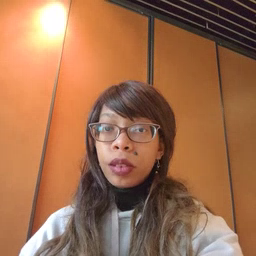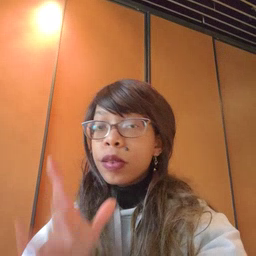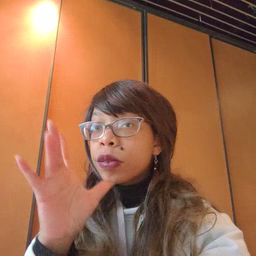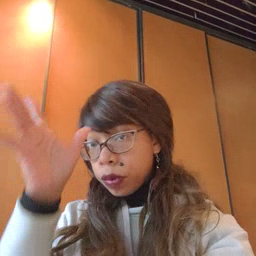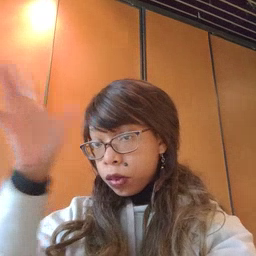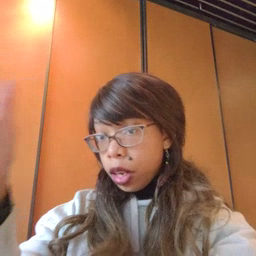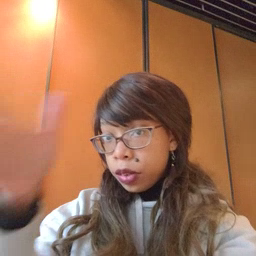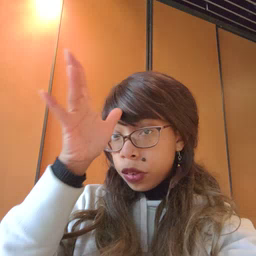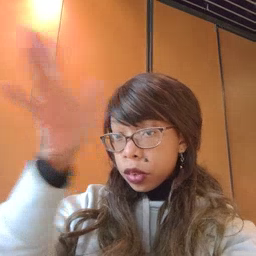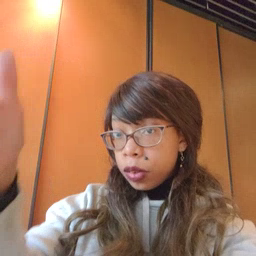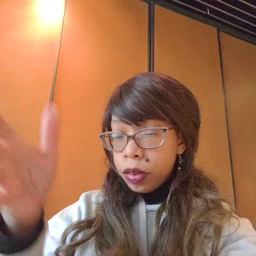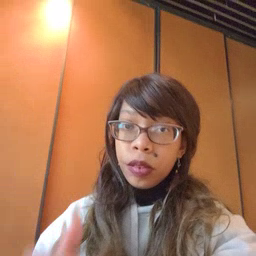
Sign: grandpa